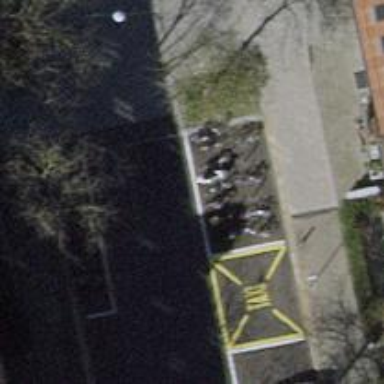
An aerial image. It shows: Bicycle parking area with stands.